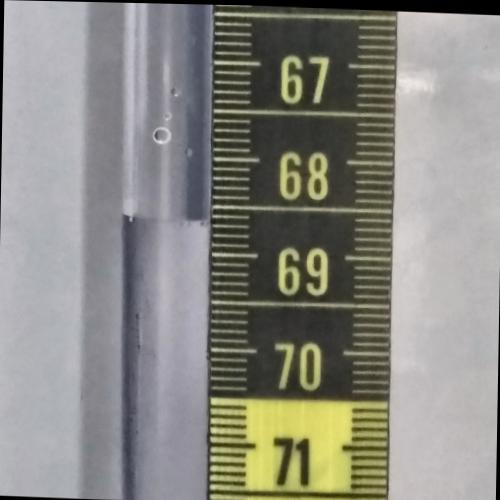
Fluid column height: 68.6 cm